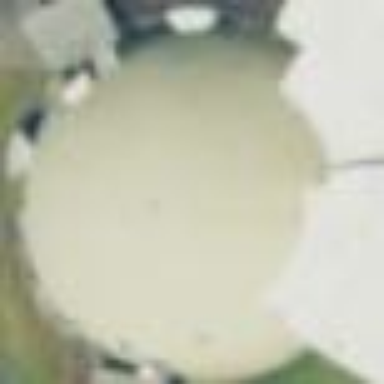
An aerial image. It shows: Part of building with dome-shaped white roof.